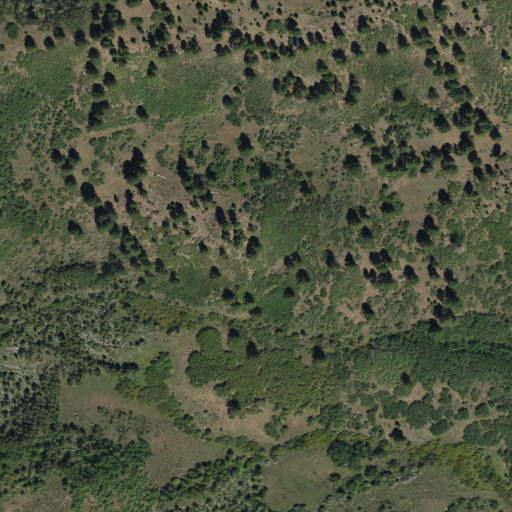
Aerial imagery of valley in Utah named Pole Corral Draw containing deciduous forest and evergreen forest